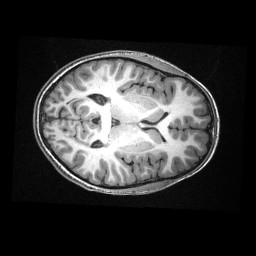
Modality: T1w
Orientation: axial
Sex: male